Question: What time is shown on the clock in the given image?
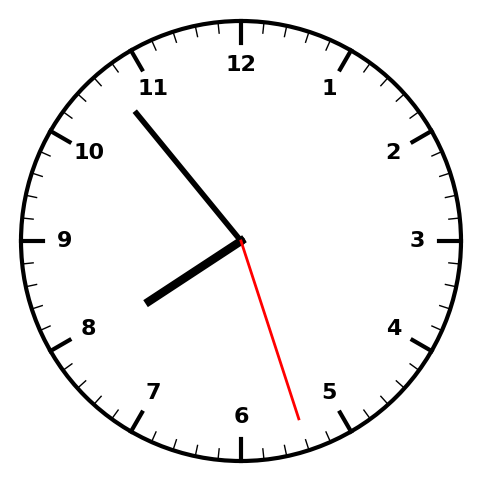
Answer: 07:53:27